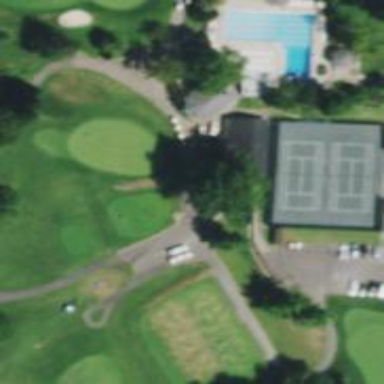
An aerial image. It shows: Path used for both walking and golf.